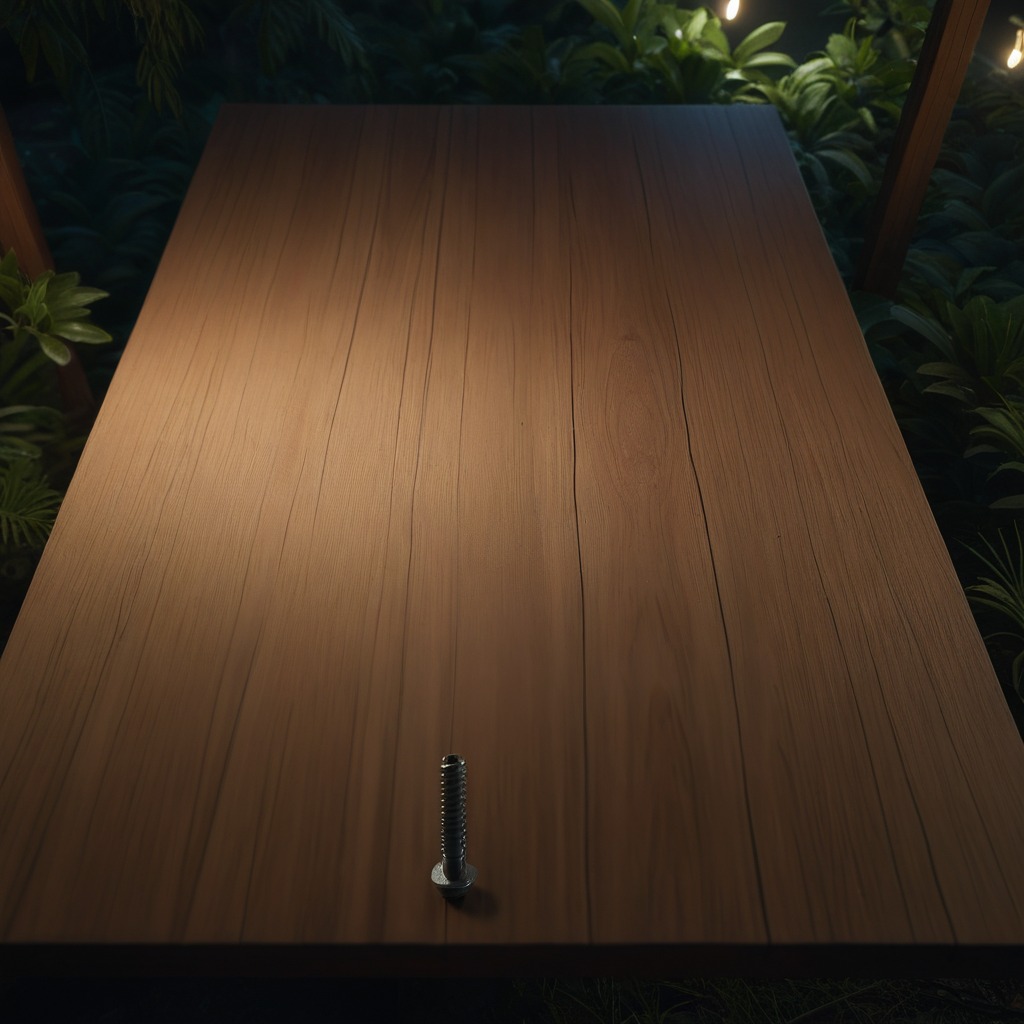
A metal screw is lying on a wooden table inside a jungle field workshop tent at night with soft shadows.